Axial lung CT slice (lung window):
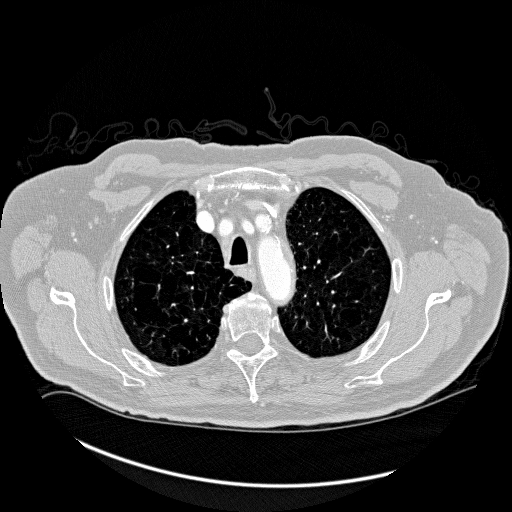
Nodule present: no